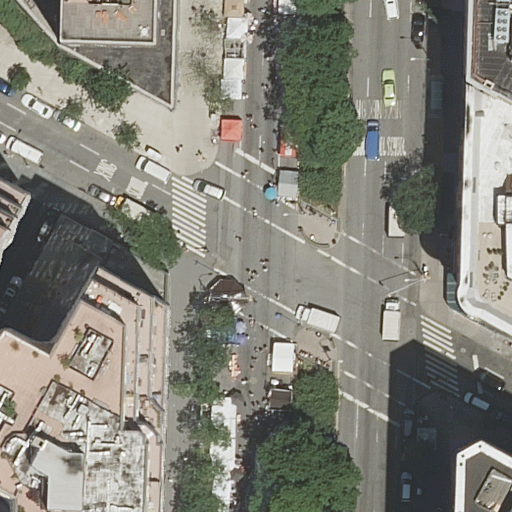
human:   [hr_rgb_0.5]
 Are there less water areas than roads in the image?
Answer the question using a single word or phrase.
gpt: yes

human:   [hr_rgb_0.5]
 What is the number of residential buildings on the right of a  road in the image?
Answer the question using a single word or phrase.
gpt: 3

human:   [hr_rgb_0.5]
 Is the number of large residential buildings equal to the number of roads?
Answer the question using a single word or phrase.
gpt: no

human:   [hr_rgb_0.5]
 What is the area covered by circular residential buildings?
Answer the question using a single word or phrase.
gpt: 0m2

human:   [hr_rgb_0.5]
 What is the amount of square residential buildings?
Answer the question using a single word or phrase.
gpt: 0

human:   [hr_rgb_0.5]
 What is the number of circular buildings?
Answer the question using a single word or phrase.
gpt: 0

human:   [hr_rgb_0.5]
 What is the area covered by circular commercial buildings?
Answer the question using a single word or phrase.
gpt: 0m2

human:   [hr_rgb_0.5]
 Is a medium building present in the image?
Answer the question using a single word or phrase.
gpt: yes

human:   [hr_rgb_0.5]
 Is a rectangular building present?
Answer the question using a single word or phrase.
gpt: yes

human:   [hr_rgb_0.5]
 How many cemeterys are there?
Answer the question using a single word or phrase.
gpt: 0

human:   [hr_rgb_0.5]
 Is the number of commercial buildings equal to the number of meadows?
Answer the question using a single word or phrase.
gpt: yes

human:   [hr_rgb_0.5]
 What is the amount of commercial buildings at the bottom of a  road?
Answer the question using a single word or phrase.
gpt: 0

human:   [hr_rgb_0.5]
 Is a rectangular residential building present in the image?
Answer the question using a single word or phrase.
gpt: yes

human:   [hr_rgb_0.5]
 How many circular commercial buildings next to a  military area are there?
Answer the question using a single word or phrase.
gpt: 0

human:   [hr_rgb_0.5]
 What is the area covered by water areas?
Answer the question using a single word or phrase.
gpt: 0m2

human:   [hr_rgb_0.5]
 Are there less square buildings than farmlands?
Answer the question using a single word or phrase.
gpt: no

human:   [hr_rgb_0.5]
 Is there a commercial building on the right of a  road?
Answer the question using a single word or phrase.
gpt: no

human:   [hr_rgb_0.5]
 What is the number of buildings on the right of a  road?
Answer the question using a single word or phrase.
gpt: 3

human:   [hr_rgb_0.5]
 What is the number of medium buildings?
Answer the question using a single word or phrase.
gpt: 4

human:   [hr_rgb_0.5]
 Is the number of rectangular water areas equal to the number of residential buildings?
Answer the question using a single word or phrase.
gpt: no

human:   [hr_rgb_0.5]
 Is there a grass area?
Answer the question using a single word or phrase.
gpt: no

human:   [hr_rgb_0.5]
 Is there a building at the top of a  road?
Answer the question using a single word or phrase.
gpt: yes

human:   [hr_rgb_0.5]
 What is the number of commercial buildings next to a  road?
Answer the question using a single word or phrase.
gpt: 0

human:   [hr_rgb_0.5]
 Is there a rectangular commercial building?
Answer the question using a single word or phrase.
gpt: no

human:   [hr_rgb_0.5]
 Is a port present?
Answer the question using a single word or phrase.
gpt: no

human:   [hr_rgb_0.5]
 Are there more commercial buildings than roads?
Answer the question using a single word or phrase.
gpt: no

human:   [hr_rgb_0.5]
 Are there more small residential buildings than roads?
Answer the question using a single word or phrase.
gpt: no

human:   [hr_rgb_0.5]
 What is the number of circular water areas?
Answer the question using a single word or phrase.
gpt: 0

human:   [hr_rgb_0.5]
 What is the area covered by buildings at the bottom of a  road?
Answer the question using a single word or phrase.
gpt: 110m2

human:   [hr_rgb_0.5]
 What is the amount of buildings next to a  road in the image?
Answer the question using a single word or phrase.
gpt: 5

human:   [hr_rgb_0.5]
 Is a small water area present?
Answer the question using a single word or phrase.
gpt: no

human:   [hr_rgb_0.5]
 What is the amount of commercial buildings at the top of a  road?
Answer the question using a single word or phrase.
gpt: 0

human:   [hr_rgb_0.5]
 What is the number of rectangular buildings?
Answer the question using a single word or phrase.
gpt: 4

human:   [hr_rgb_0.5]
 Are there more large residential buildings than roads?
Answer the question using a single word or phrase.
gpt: no

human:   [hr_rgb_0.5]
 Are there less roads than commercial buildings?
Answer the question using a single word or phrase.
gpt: no

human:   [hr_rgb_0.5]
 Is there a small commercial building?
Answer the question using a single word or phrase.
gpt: no